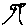
Label: tree